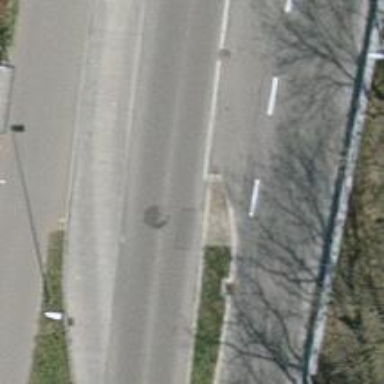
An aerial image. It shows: Bus stop with designated public transport stop position.